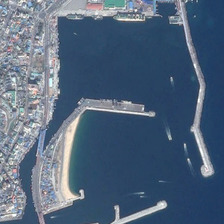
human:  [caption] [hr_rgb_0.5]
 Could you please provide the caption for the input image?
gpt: there are many buildings beside the port .

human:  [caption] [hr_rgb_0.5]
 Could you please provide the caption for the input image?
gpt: there are many buildings beside the port .

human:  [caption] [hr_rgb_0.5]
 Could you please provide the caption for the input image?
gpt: several boats are in a large port near many buildings .

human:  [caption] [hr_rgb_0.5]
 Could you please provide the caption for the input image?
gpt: several boats are in a large port near many buildings .

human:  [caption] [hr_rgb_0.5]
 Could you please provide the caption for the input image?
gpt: several boats are in a large port near many buildings .